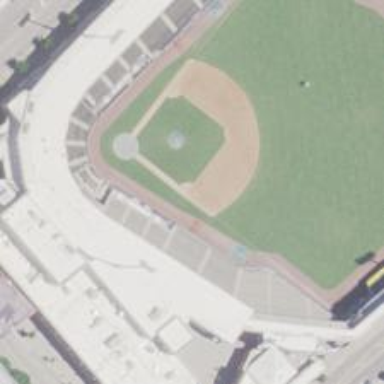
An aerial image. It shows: Baseball base.